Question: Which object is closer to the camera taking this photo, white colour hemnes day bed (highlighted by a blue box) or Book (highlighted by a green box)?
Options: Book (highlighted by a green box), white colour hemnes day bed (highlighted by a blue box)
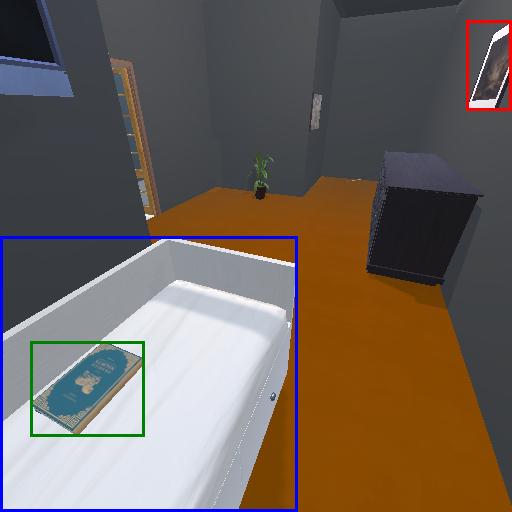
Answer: Book (highlighted by a green box)